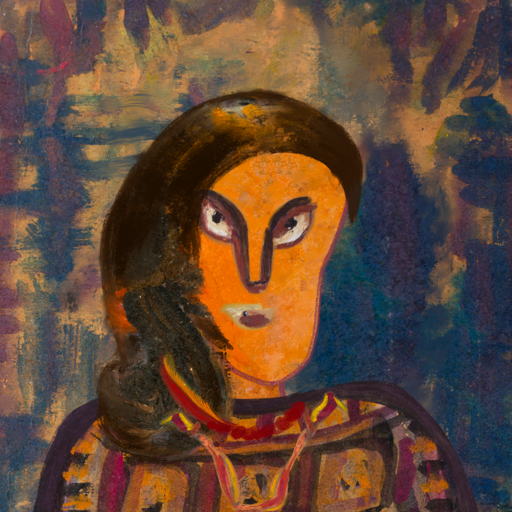
Background: InTheSun, Head And Neck Front: Hypocrite, Face Front: After_Raid, Bust: Doll, Hair Front: Gypsy_Queen, Head Accessory: Blank, Second Necklace: Gypsy_Mother_1, Necklace: Pipe, Baby: Blank